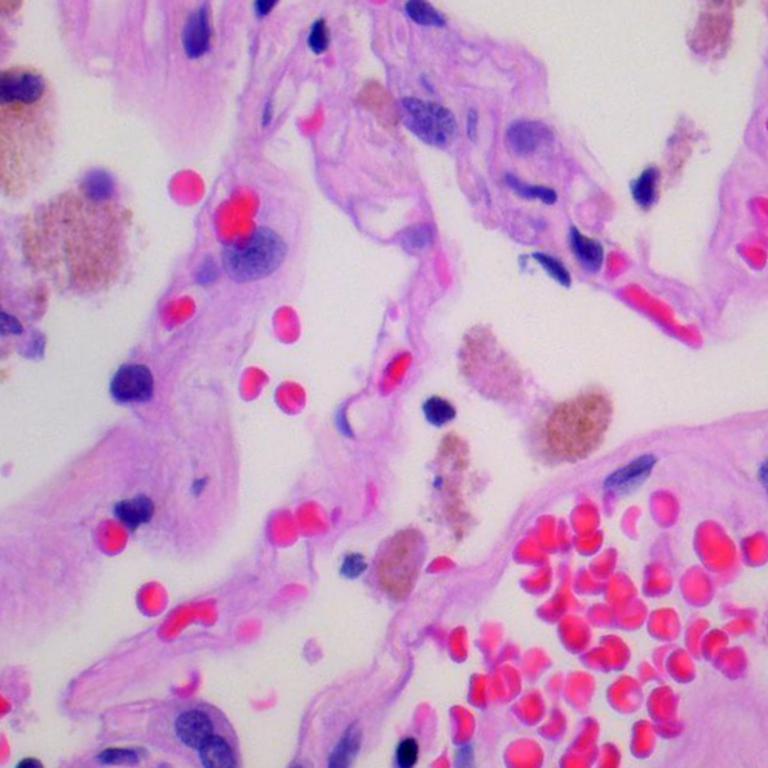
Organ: lung
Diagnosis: benign